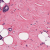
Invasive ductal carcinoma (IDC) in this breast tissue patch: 1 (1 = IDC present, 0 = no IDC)